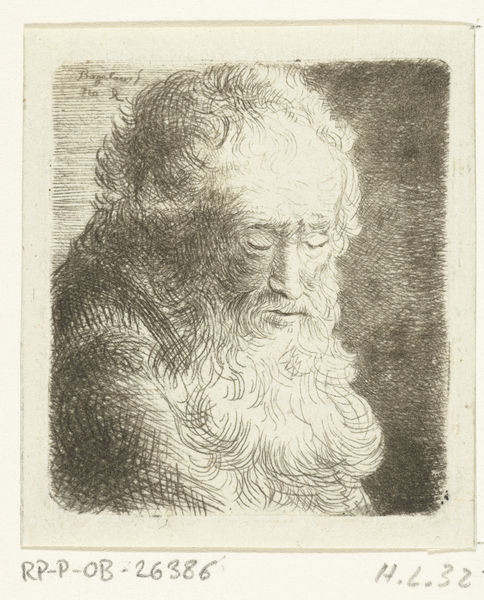
Titel: Oude man met baard met de blik naar beneden gericht: driekwart, naar rechts
Künstler: Ernst Willem Jan Bagelaar
Standort: Amsterdam
Institution: Rijksmuseum
Schlagwörter: kopf, mann, schatten, weiß, licht, mund, nase, schwarz, skizze, zeichnung, alt, bart, augen, rembrandt, portrait, porträt, schlafen, grafik, zahlen, selbstporträt, geschlossen, greis, radierung, stich, künstler, entwurf, müde, heiliger, apostel, lid, 32, 26386